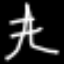
Label: The Eiffel Tower